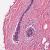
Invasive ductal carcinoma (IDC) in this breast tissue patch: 0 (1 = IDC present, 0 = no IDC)